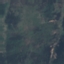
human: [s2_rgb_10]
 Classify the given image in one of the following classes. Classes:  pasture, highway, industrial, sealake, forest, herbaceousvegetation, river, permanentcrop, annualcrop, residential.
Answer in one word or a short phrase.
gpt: HerbaceousVegetation